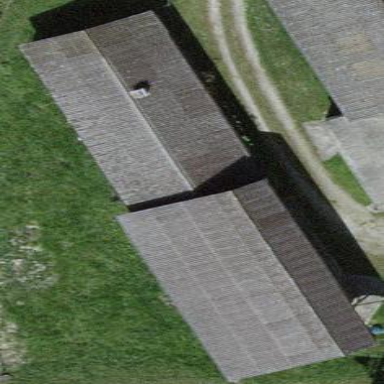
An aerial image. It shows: Farm building.